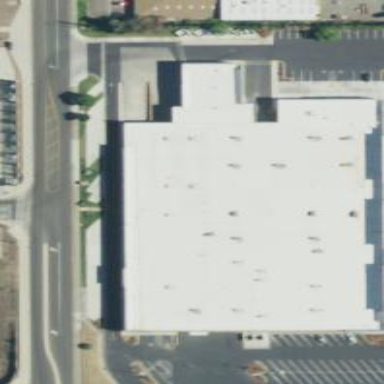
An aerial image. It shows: Retail building.